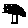
Label: tree